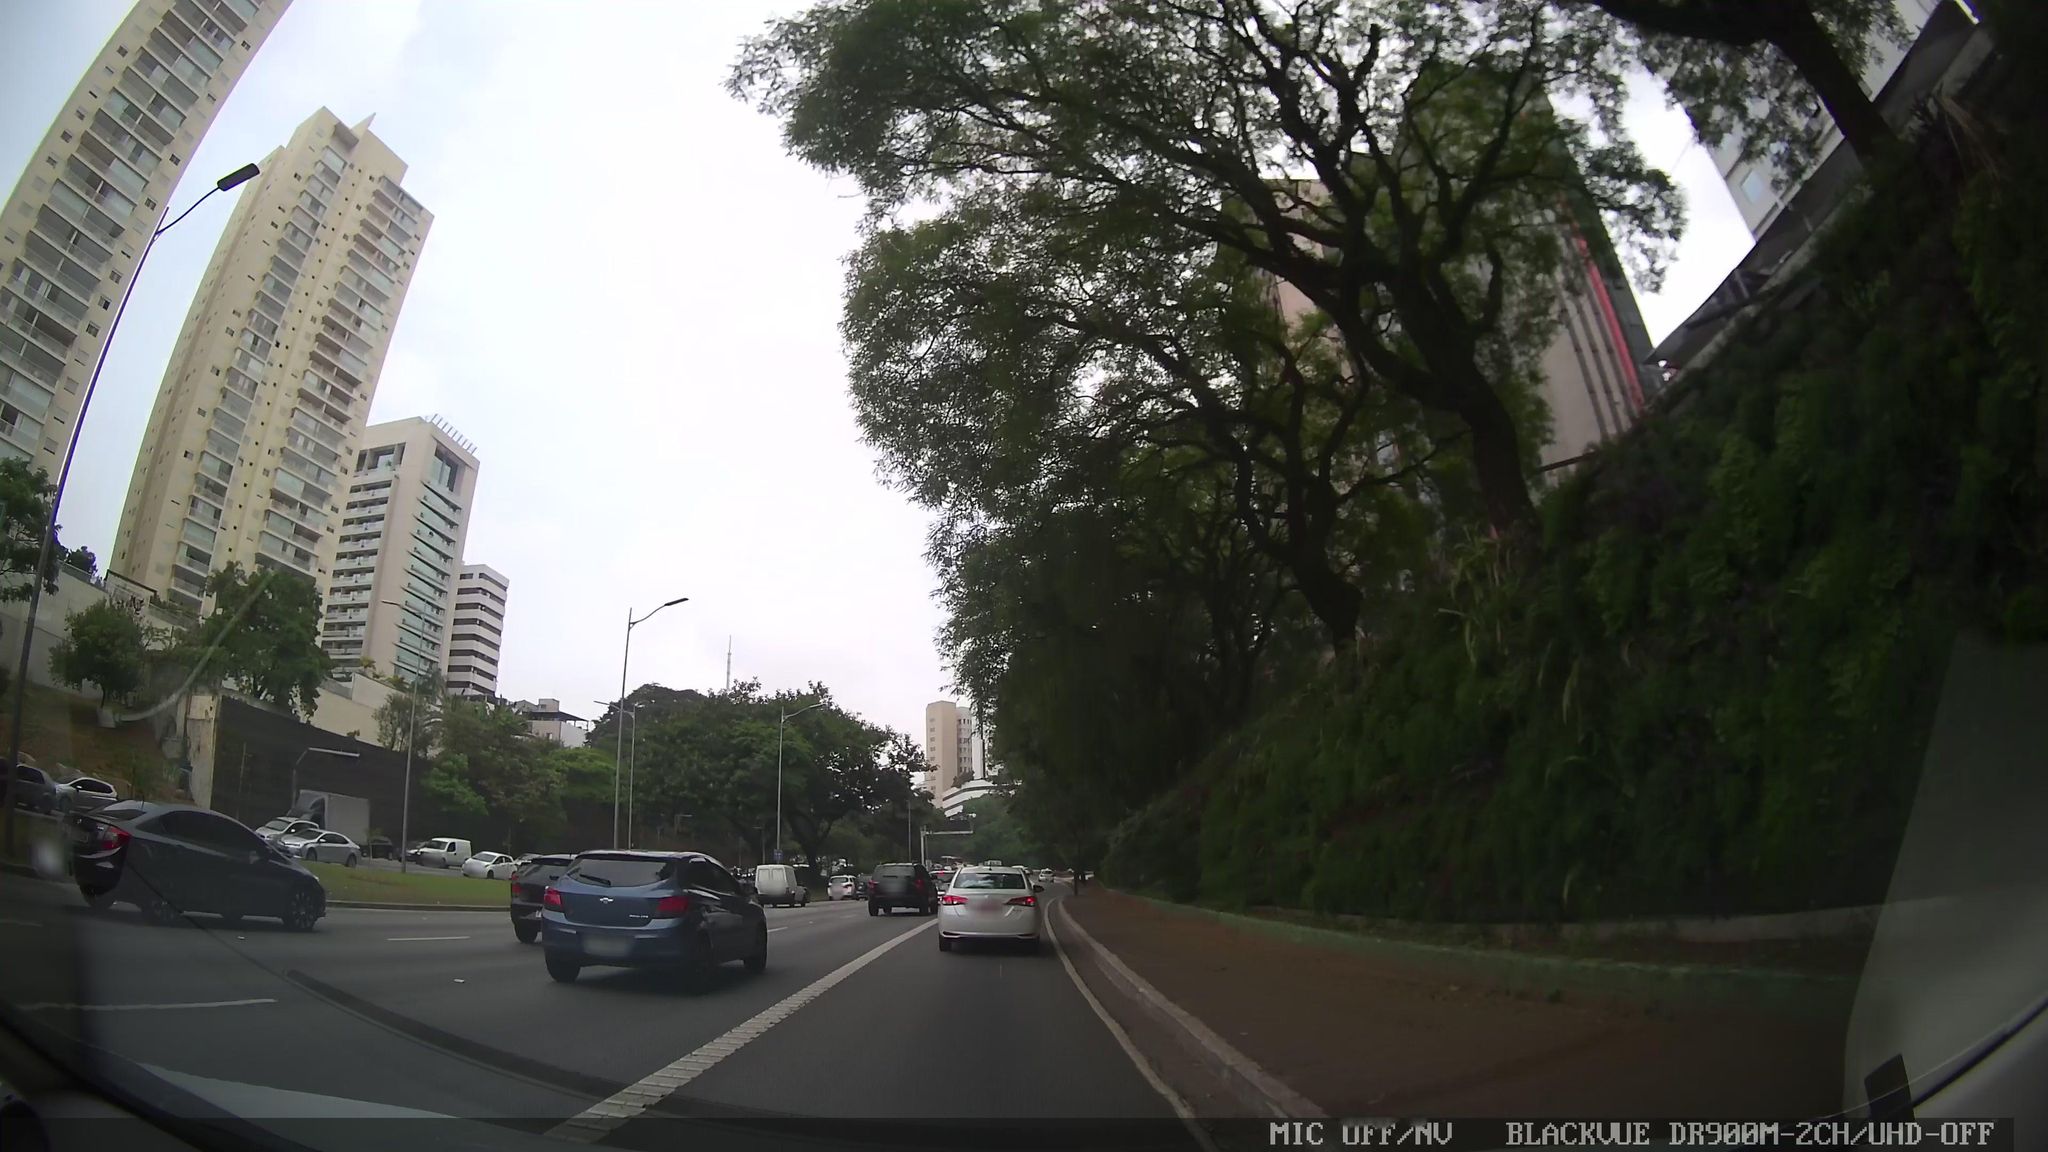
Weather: cloudy
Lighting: day
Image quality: good
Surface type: driving surface
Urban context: urban centre
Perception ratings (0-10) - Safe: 3.28, Lively: 8.19, Beautiful: 5.28, Boring: 5.74, Depressing: 3.86, Wealthy: 3.44